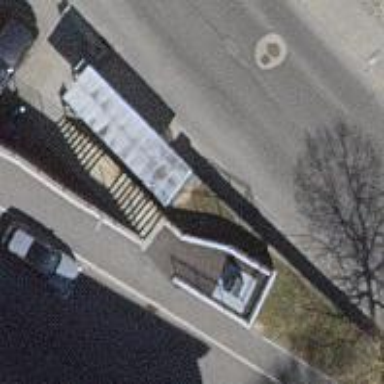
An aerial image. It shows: Road with steps.